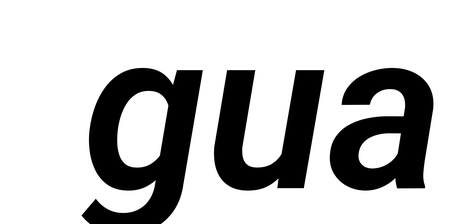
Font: Roboto-Italic_SemiBold_Italic